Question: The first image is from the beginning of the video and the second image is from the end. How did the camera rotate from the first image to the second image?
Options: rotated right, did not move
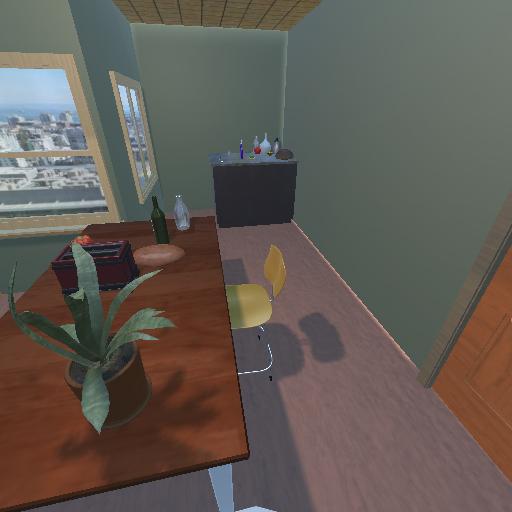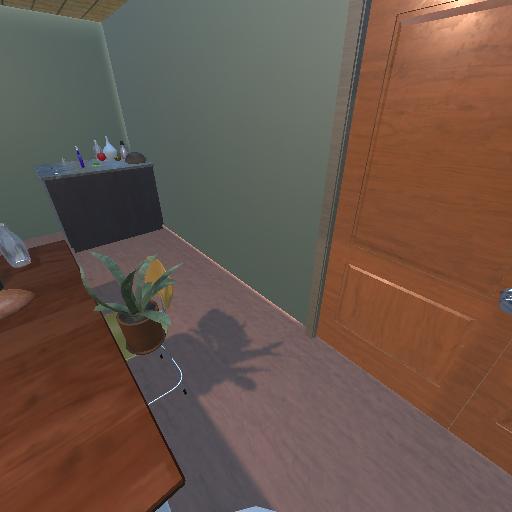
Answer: rotated right